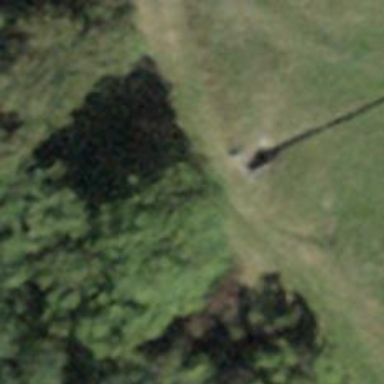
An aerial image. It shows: Culvert tunnel under canal.